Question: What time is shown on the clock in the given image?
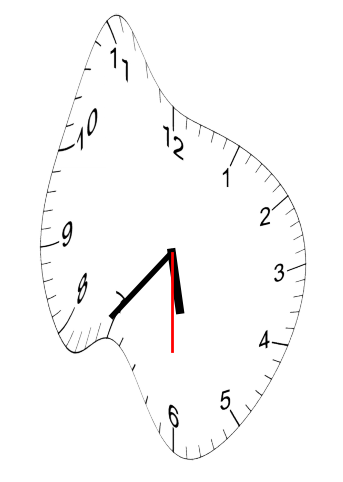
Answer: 05:36:30